Aerial crown-view tile of a tropical tree (Barro Colorado Island, Panama), acquired 20240611:
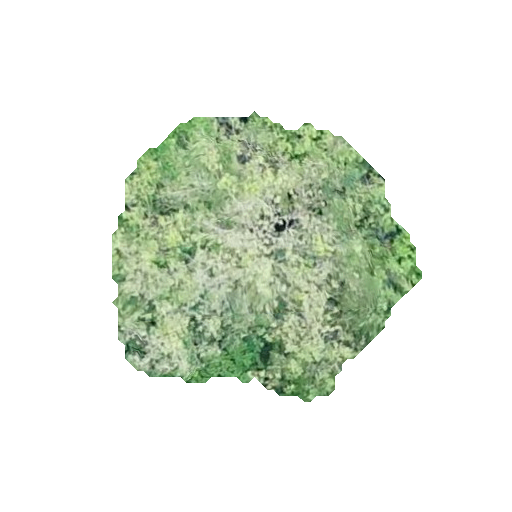
Species: Guapira myrtiflora
GBIF accepted scientific name: Guapira myrtiflora
Crown area: 103.086 m²